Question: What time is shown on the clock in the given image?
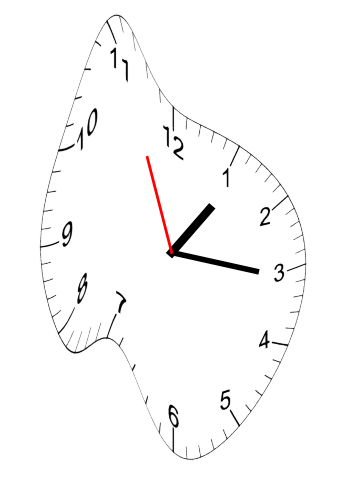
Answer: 01:15:56